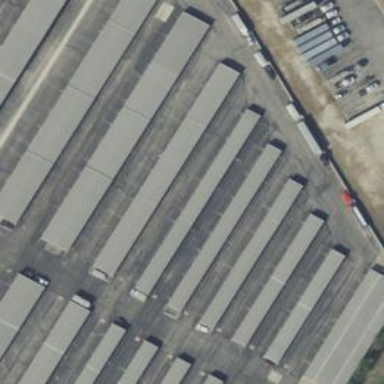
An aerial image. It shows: Building housing storage rental shop.